Question: >
<URL>
I have to 2 paragraphs:
'''
Para 1
Para 2
'''
How can I make it appear like:
'''
Para1 Para2
'''
Both in their own space and box.

'''
<div>
<div class="block" id="profile">
<h3>Professional Profile</h3>
<p>Knowledge in all aspects of web application development.
My Skills to solve programming errors gets the job
faster. Proficient in performance tuning database applications.</p>
</div>
'''
What do I do in here?
'''
<div class="block" id ="contact">
<p>
<h3> Contact</h3>
<address>Written by W3Schools.com<br /><a href="mailto:rjohn5854@howardcc.edu">
Email Me!!!</a><br />Address: Box 3223,City<br />Phone:6750</address>
<p>
</div>
</div>
CSS
div.block p {
display: inline-block;
}
'''
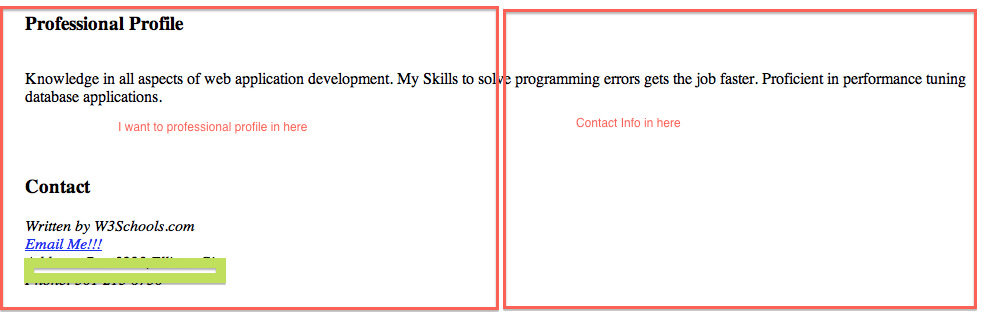
Answer: In your css:
'''
.align-profile,
.align-contact
{
display: inline-block;
vertical-align: top; //also can try other align settings
width: 45%;
}
.align-contact
{
margin-left: 30px; //also try depending on the spacing you want between them
}
'''
In your html:
'''
<div class="align-profile">
<h2>Profile</h2>
para1
</div>
<div class="align-contact">
<h2>Contact</h2>
para2
</div>
'''